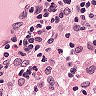
Metastatic tissue present: no